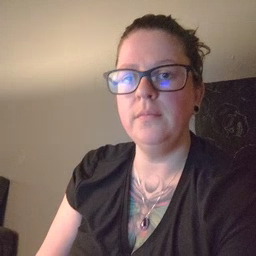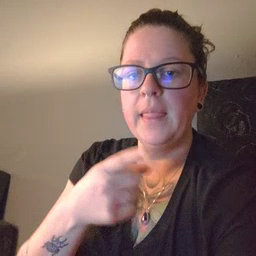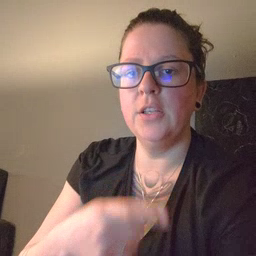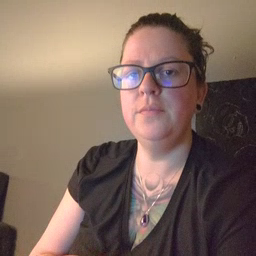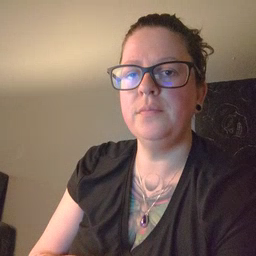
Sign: there